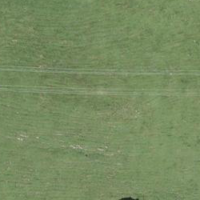
EUNIS habitat code: 25
Species observed at this site:
Orchis mascula